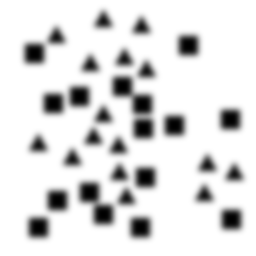
Squares: 16
Triangles: 16
Stars: 0
Total shapes: 32